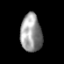
Tissue: prostate
Cell type: T cells
Senescence score: 0.8071
Nuclear area (px): 787
Mean DAPI intensity: 152.259